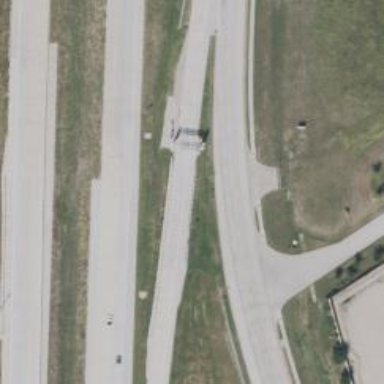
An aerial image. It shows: Toll gantry on the road.